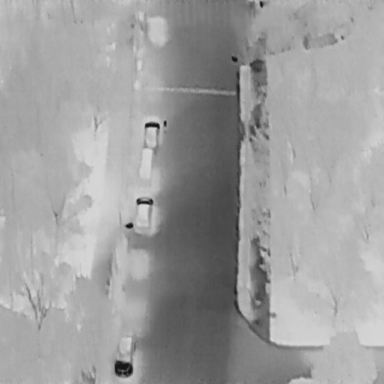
There are four objects shown in the infrared image, including a Person, and three Cars.